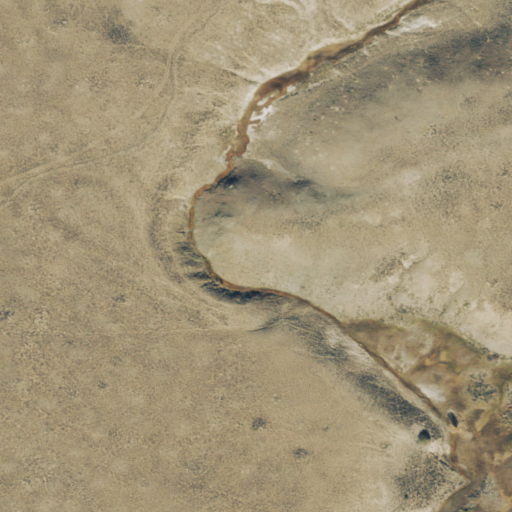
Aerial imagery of valley in Colorado named Sulphur Gulch containing shrub and woody wetlands